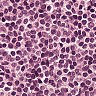
Metastatic tissue present: no